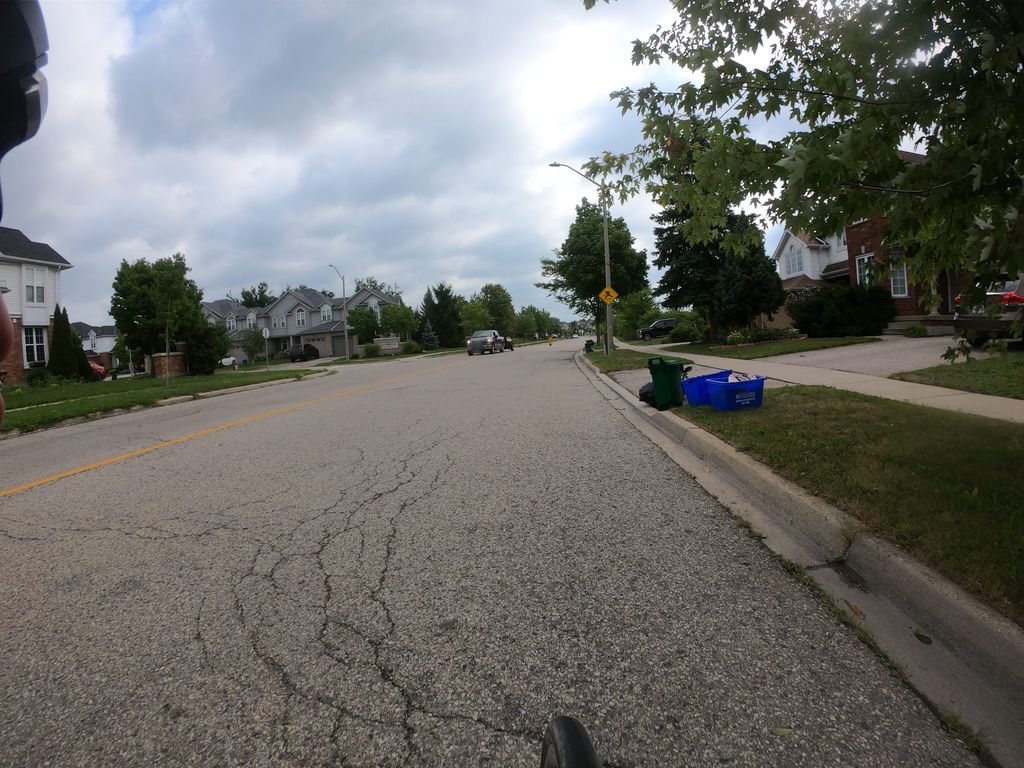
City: kitchener-waterloo